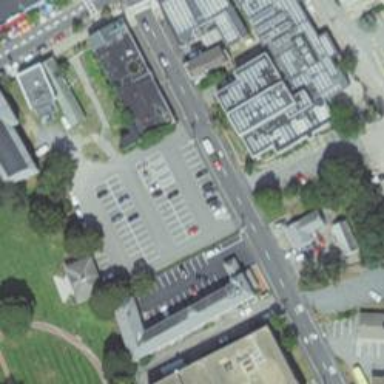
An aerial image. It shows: Parking space.